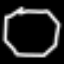
Label: octagon